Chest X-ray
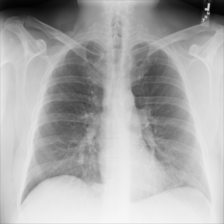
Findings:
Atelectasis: negative
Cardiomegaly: negative
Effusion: negative
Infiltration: negative
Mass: negative
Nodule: negative
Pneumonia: negative
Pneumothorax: negative
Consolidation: negative
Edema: negative
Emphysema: negative
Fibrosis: negative
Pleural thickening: negative
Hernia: negative